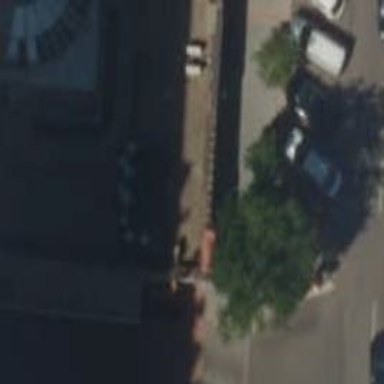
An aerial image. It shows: Restaurant.